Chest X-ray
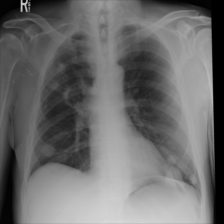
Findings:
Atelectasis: negative
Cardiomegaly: negative
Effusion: negative
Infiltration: negative
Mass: positive
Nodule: negative
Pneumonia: negative
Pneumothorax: positive
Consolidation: negative
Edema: negative
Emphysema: negative
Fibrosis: negative
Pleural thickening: negative
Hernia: negative